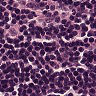
Metastatic tissue present: no